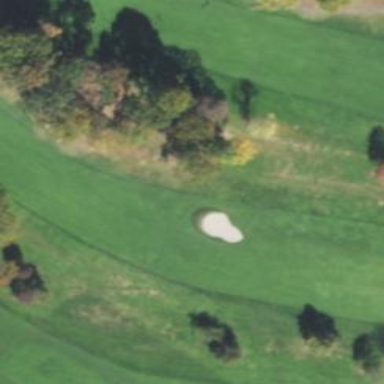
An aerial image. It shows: Golf fairway in the image.